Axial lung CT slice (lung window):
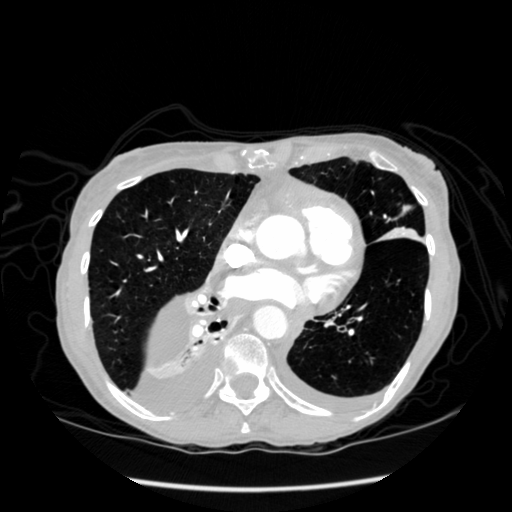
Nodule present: no